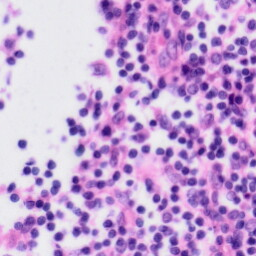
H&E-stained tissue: Tonsil